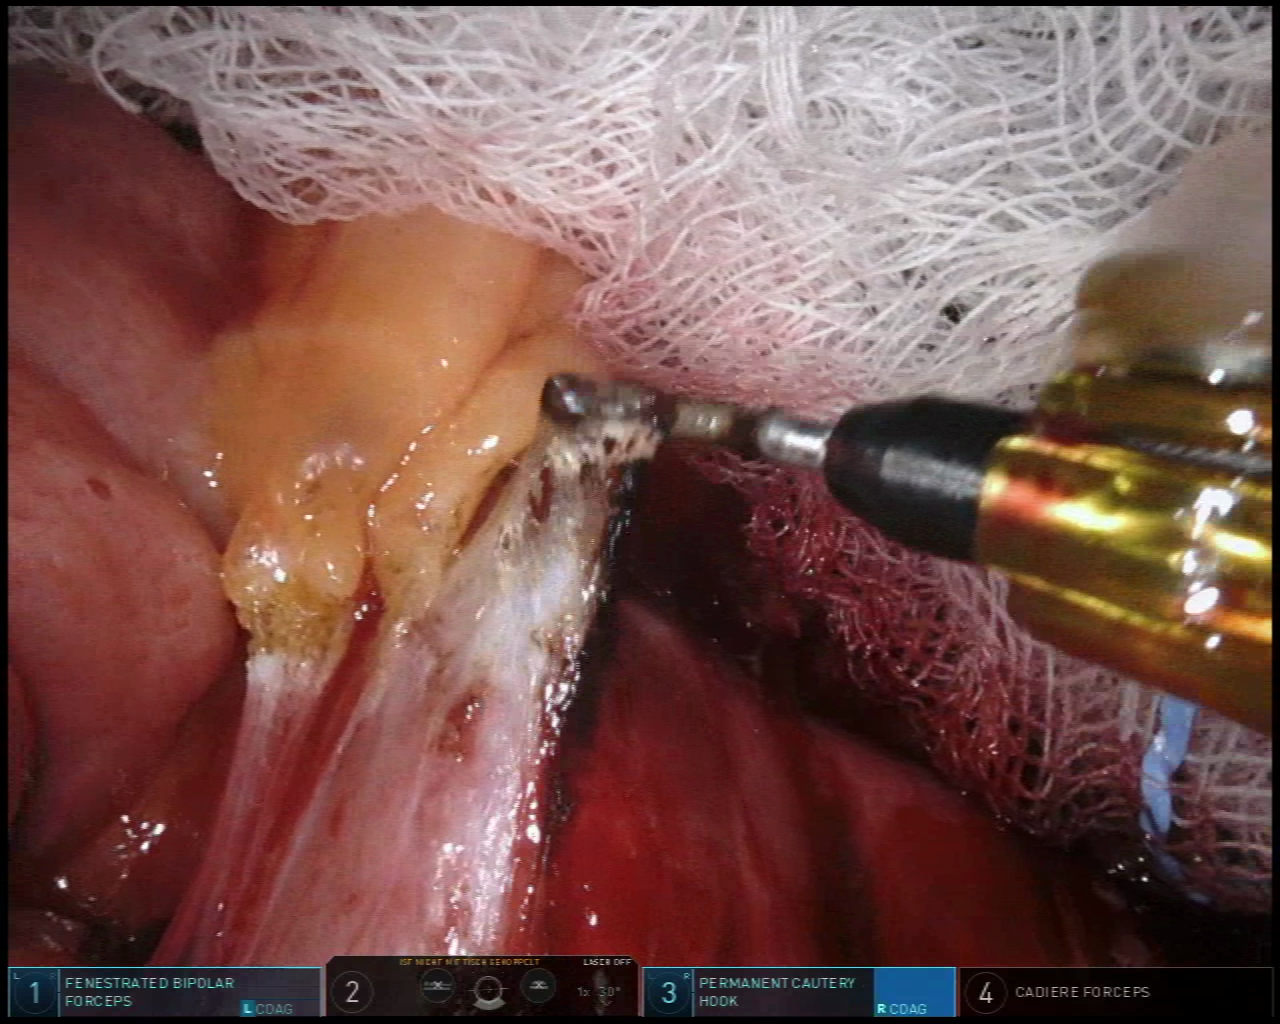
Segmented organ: small_intestine
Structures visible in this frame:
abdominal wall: yes
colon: no
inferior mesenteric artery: no
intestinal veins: no
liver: no
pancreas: no
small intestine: yes
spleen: no
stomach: no
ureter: no
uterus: no
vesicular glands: no